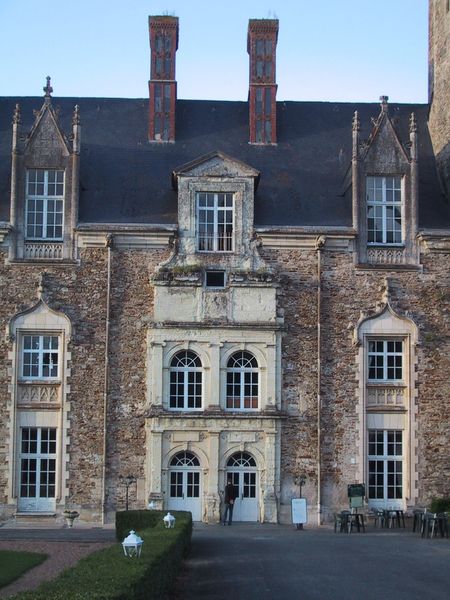
Titel: Schloss von Blain (Chateau de Blain)
Standort: Blain, Schloss (EU - F)
Schlagwörter: fenster, frankreich, schloss, architektur, england, kamin, fassade, türen, türe, besucher, symmetrie, eingang, stockwerk, symmetrisch, englisch, altes haus, große fenster, 17. jahrhundert, 2 schornsteine, tische und stühle